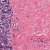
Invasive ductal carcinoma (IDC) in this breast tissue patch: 0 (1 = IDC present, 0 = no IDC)